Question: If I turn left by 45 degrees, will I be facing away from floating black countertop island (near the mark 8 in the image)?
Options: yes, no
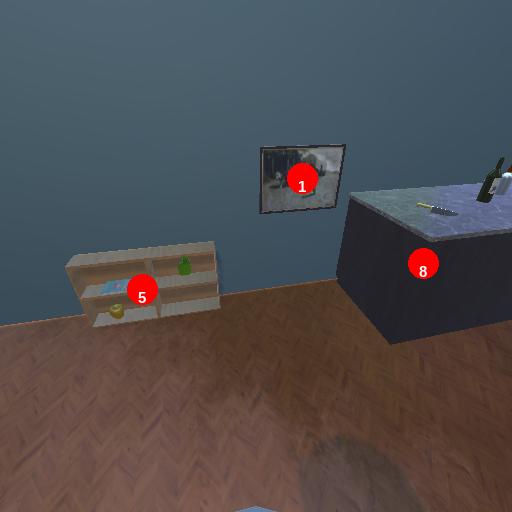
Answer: yes